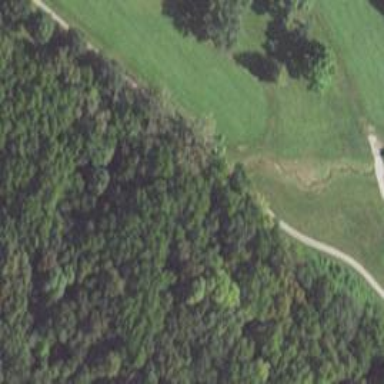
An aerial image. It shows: Path for golf carts.